Field crop: tomato
Growth stage: 1
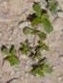
Species: portulaca